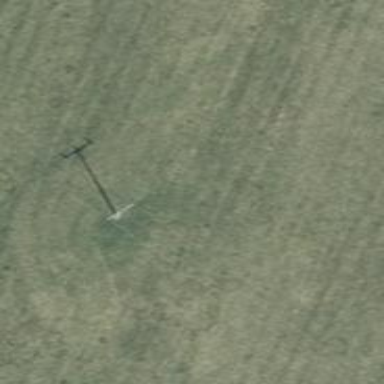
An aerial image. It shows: Minor power line.